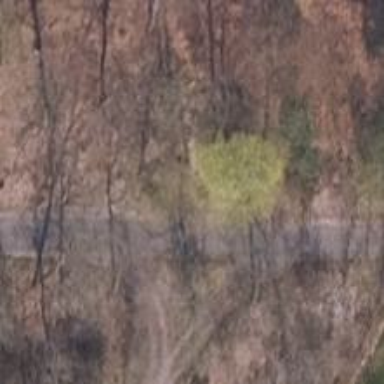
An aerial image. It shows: Unclassified road with asphalt surface.